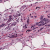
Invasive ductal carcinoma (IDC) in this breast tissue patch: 1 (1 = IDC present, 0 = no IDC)